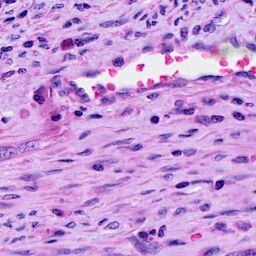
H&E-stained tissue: Cervix